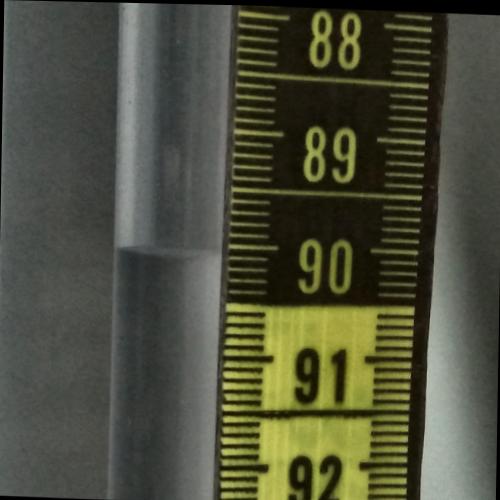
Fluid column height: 90.1 cm